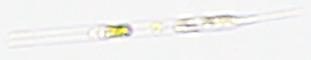
Label: Rhizosolenia